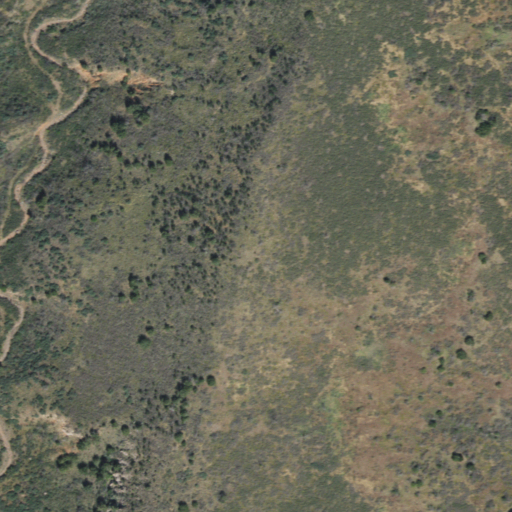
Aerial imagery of mountain in Arizona named Lockwood Mesa containing shrub and evergreen forest